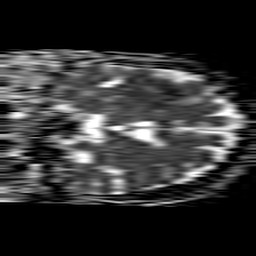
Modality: ADC
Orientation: coronal
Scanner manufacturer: philips
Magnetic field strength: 1.5 T
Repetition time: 4.6 s
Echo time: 0.08631 s